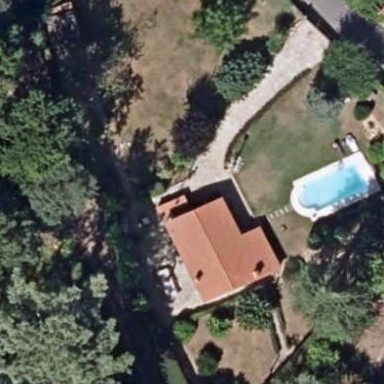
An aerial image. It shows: Simple and straightforward house.